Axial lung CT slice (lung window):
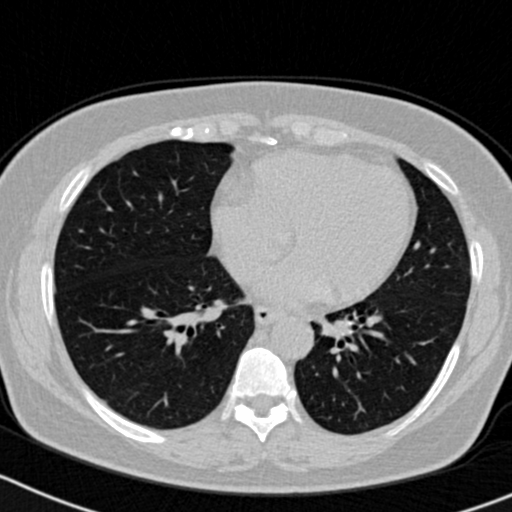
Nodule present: no